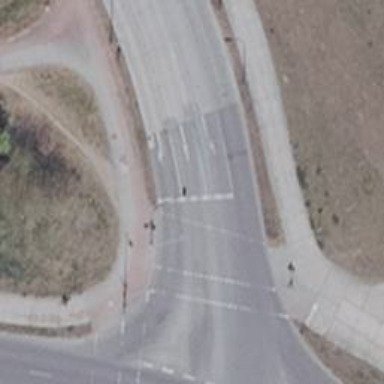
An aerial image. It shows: Road with traffic signals.